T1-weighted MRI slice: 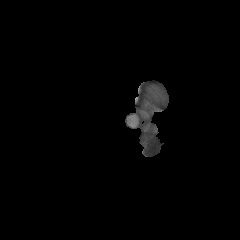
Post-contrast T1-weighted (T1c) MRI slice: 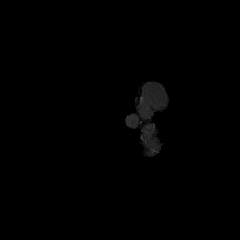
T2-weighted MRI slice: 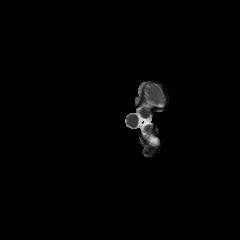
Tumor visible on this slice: no